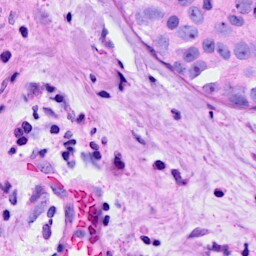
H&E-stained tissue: Breast